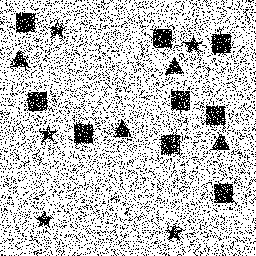
Squares: 9
Triangles: 4
Stars: 5
Total shapes: 18